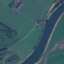
Label: River